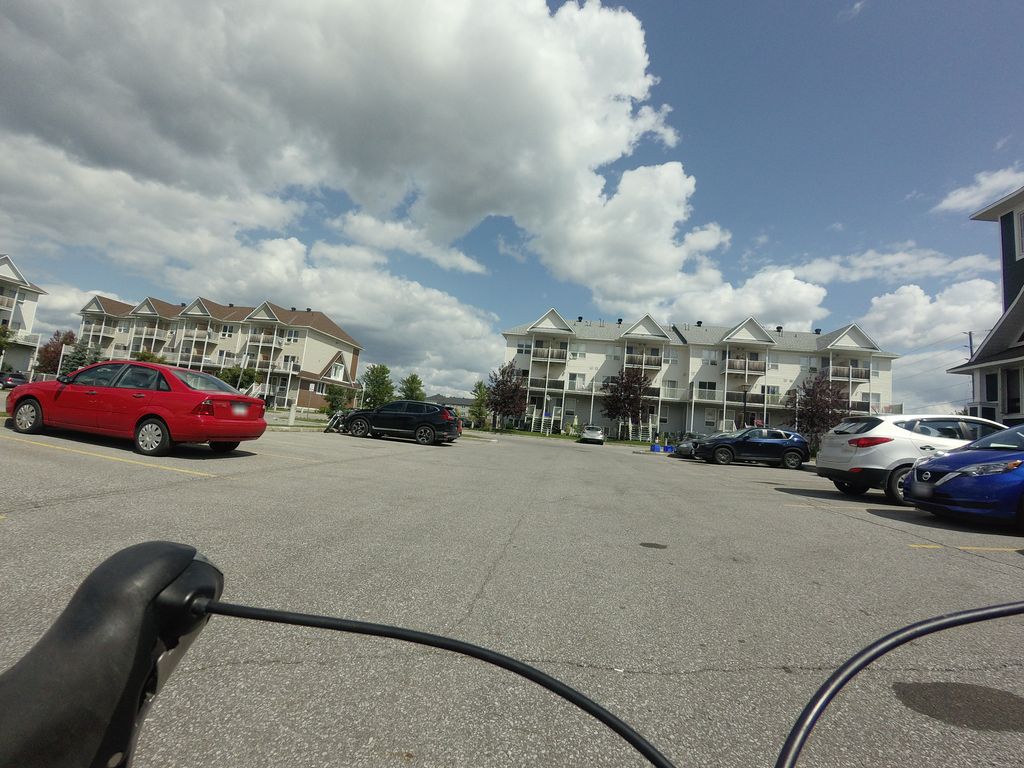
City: ottawa-gatineau